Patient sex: F
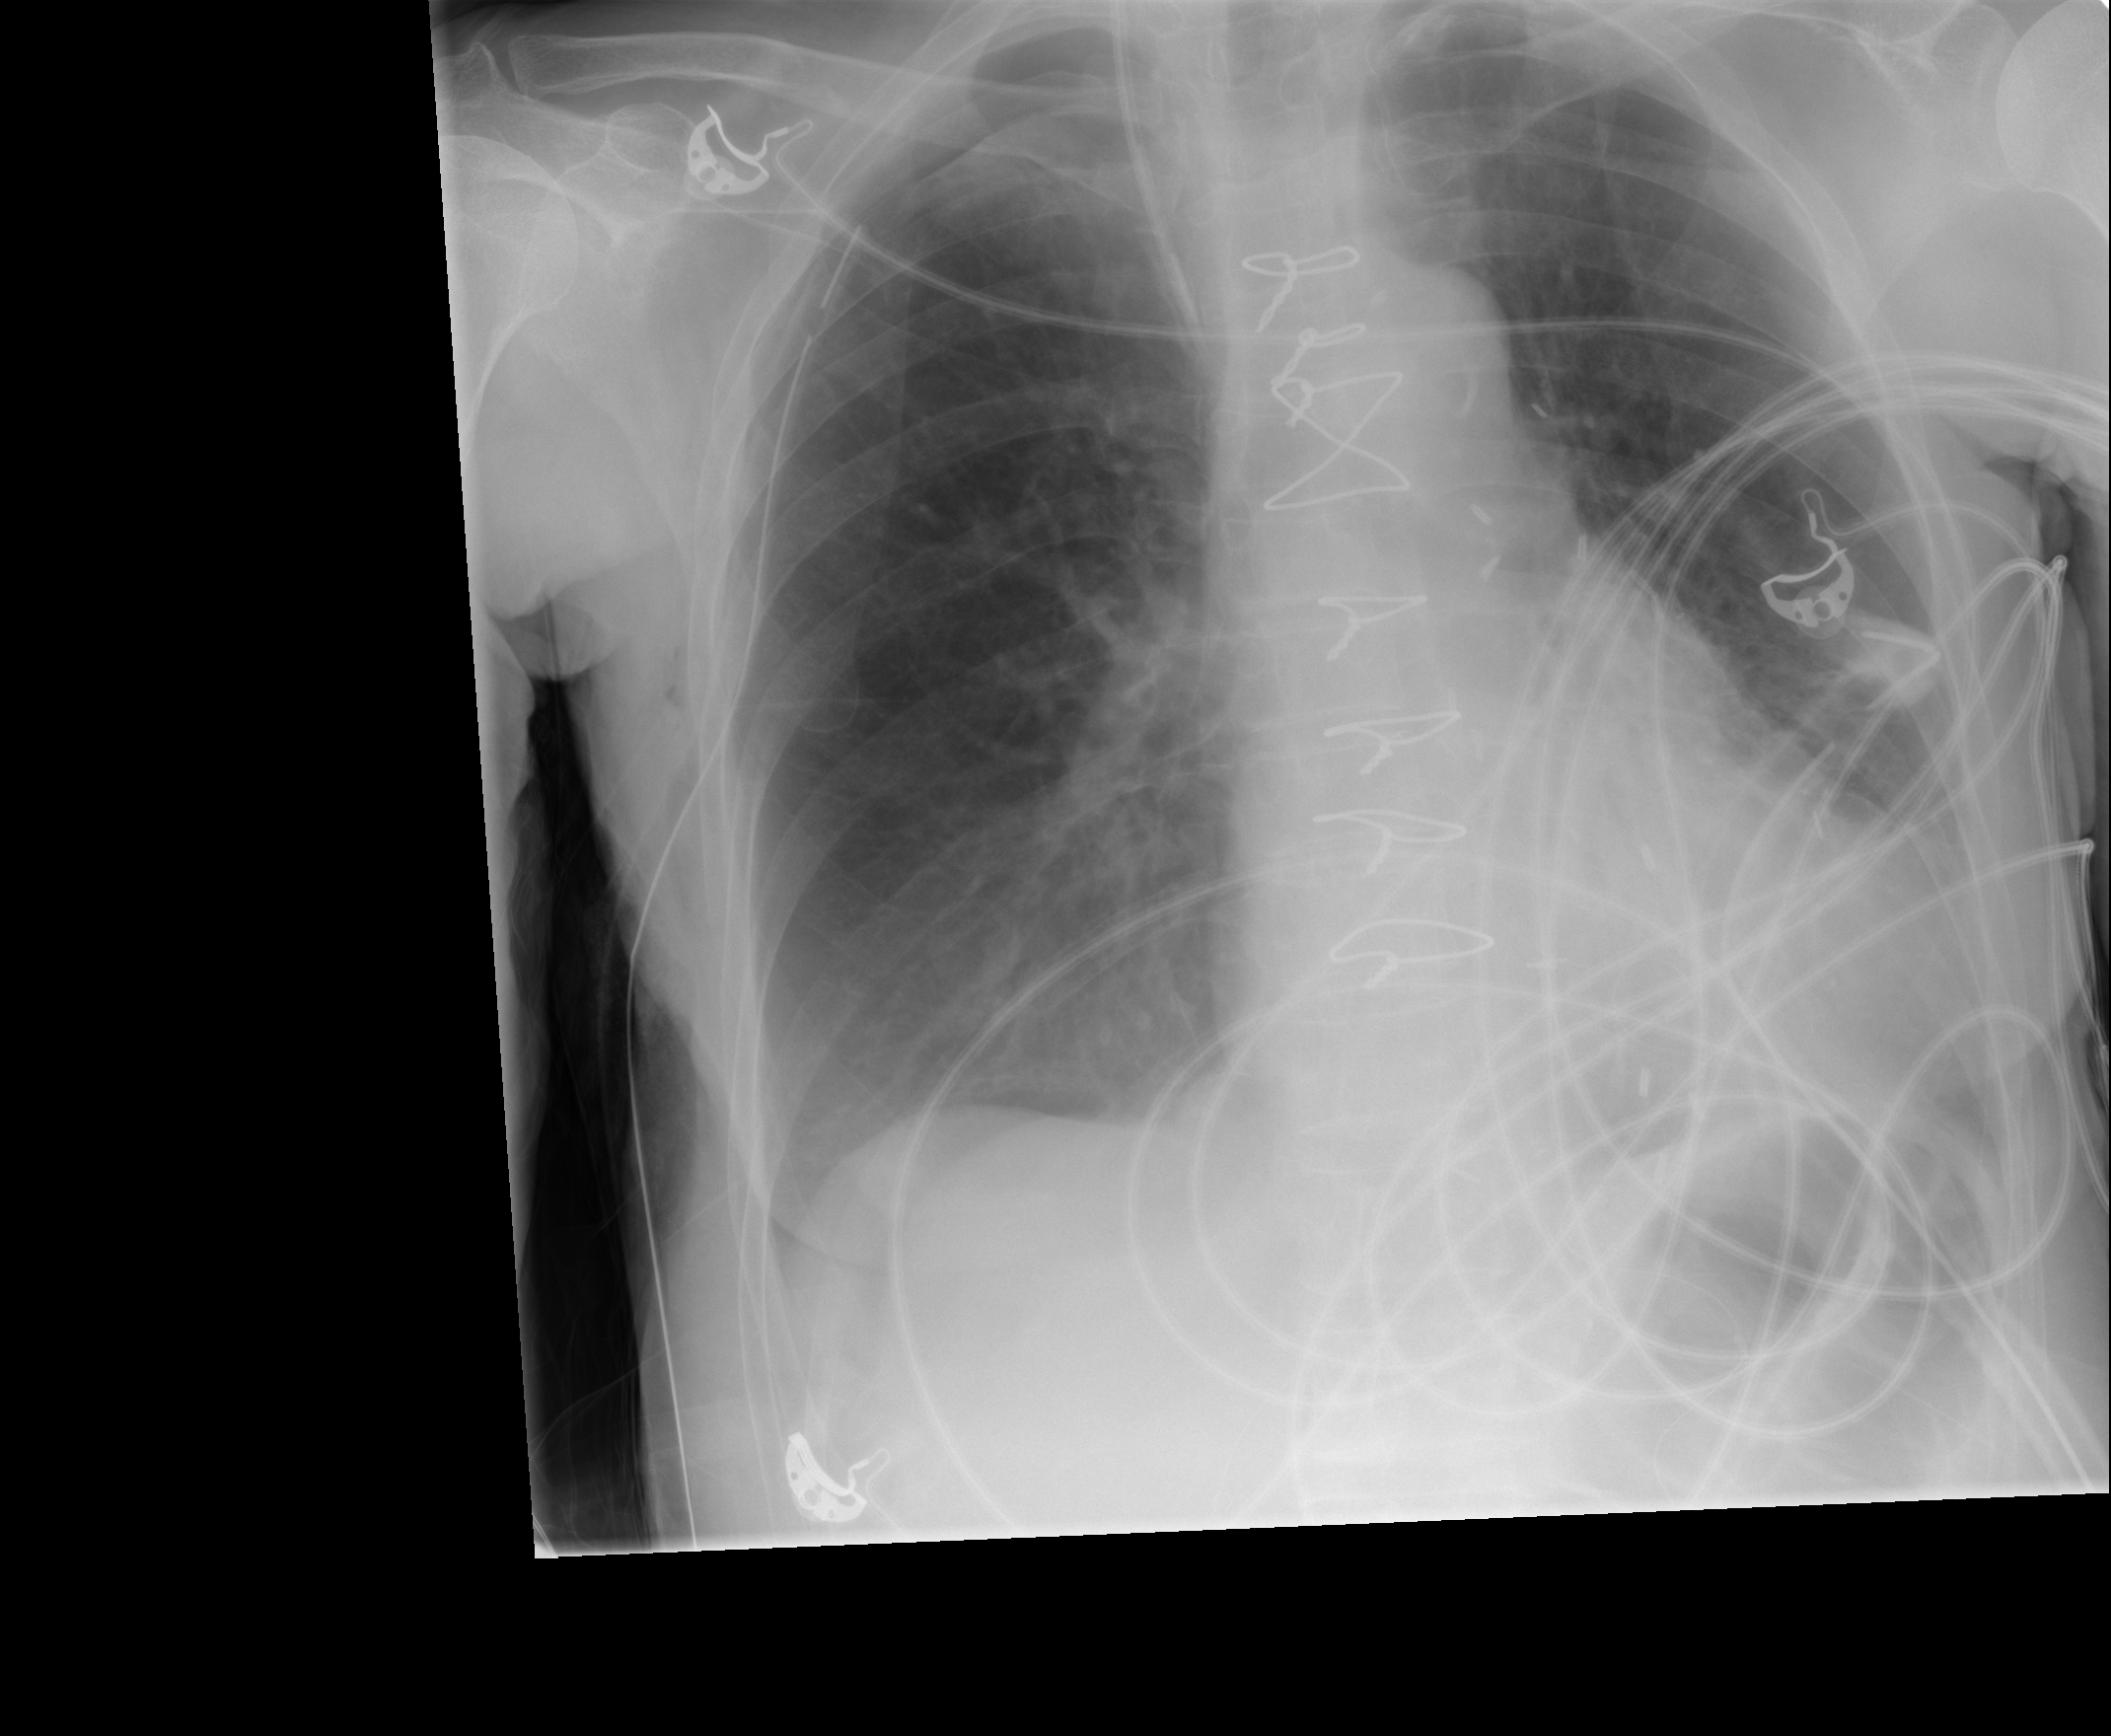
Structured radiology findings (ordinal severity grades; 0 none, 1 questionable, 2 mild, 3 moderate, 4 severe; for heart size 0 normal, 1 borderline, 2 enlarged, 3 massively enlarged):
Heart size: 1
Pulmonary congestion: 2
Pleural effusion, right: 0
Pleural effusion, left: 1
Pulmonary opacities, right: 0
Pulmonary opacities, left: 0
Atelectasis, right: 0
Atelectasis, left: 2